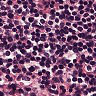
Metastatic tissue present: no